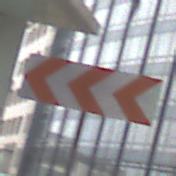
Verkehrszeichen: RichtungstafelnInKurvenGrossRechts
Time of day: Midday
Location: Outdoor (Urban)
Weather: Overcast
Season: NotSpecified
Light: Natural